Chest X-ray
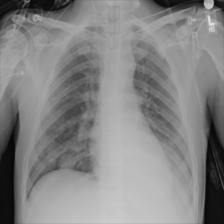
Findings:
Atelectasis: negative
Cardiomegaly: negative
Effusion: negative
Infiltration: negative
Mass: negative
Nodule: positive
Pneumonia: negative
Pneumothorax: negative
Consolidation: negative
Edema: negative
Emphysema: negative
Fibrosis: negative
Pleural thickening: negative
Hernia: negative